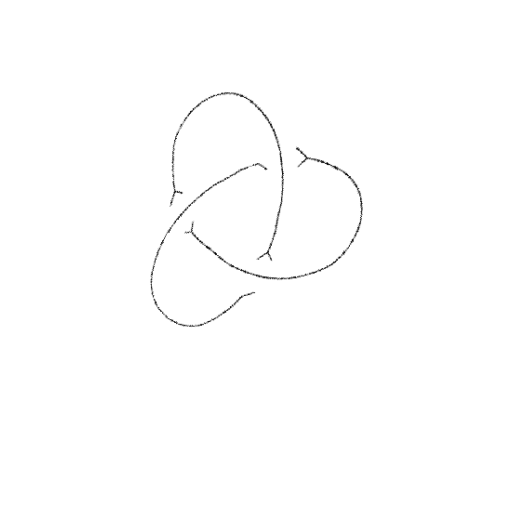
Crossing number: 3